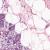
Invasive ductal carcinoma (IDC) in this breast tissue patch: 0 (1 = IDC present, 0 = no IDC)